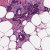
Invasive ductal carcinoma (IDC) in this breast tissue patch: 0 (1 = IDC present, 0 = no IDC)